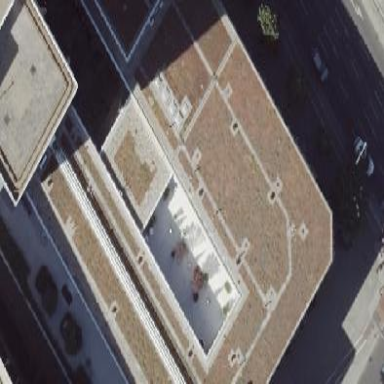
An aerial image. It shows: Building with flat roof covered in grass.